Interaction volume radius: 5 \u00c5
Interaction volume height: 25 \u00c5
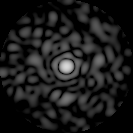
Disorder parameter: 0.82